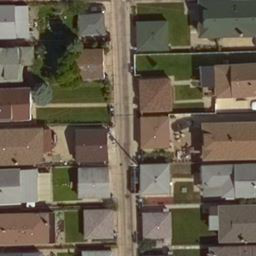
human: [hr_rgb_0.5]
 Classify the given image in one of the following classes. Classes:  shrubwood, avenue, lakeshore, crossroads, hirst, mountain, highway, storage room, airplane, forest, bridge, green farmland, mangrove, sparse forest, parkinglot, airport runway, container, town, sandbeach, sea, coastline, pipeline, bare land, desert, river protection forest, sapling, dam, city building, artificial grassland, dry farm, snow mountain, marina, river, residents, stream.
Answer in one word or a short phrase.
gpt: residents